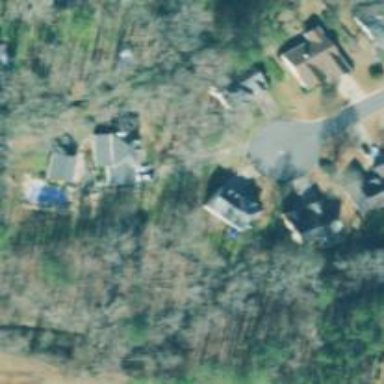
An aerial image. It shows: Driveway.